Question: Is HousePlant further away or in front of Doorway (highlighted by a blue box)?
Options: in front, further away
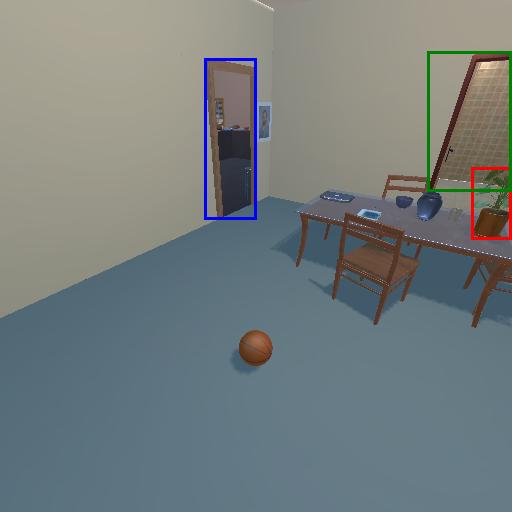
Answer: in front